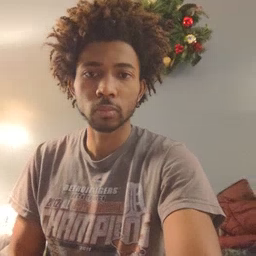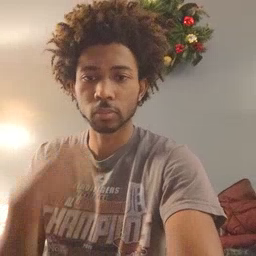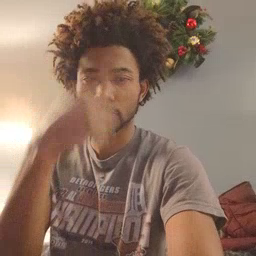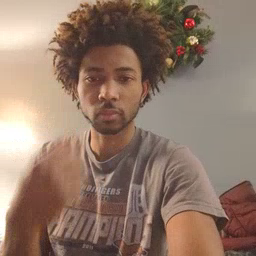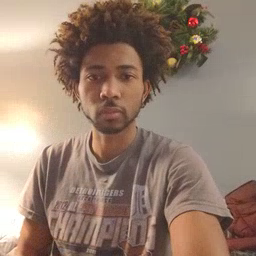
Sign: face